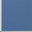
Piece: xx